Field crop: tomato
Growth stage: 2
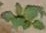
Species: solanum